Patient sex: M
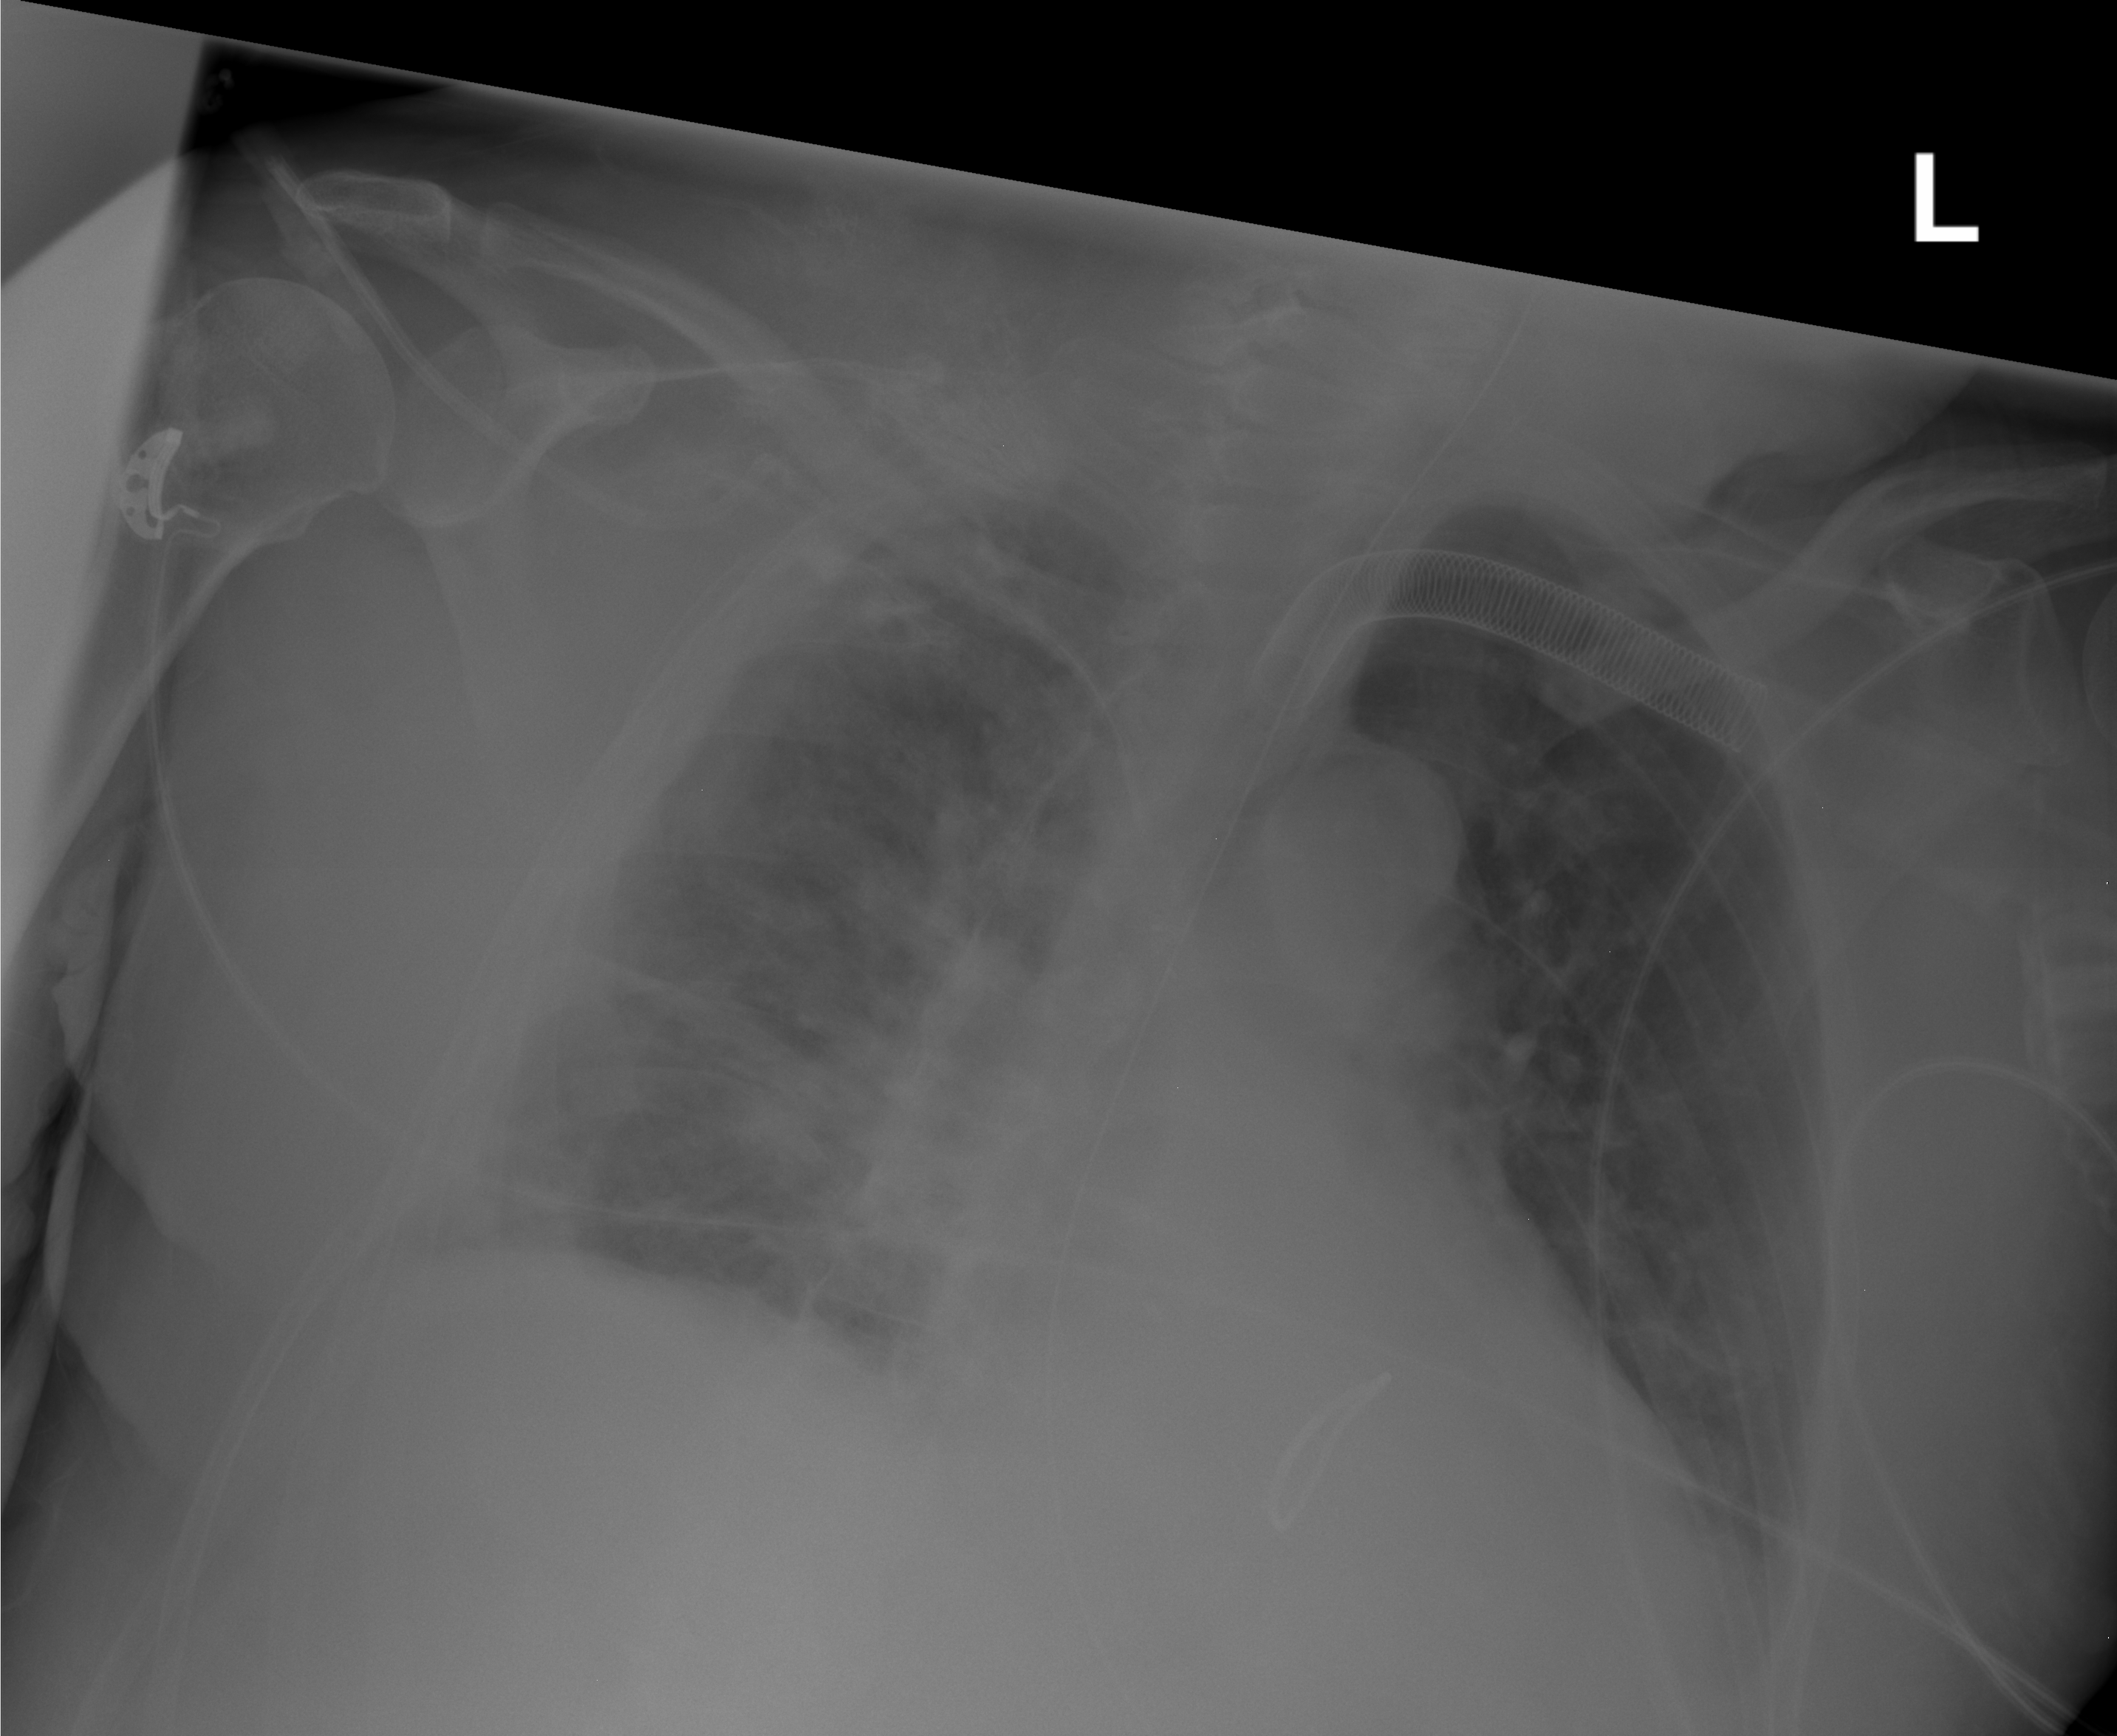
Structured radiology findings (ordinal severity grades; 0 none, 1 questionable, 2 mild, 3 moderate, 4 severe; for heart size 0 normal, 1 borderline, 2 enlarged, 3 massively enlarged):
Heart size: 2
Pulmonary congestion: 2
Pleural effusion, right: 1
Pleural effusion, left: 2
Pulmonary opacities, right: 2
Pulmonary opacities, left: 0
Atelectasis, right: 2
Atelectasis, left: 0